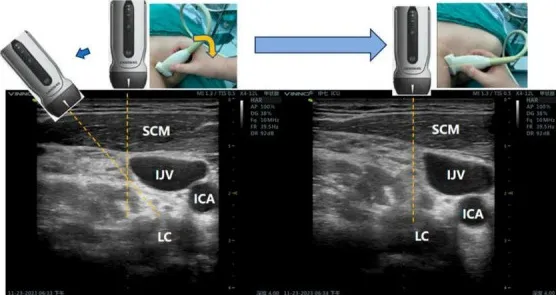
Ultrasonic probe adjustment method: The dashed yellow line represents the median line of the ultrasound probe and served as a guide for the puncture. IJV, internal jugular vein; ICA, internal carotid artery; LC, longus colli muscle; SCM, sternocleidomastoid muscle.
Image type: radiology (ultrasound)